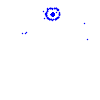
Particle: kaon